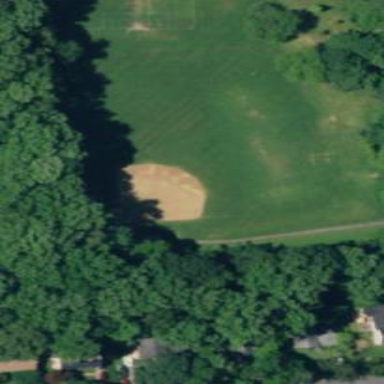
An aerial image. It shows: Baseball pitch for leisure land activities.